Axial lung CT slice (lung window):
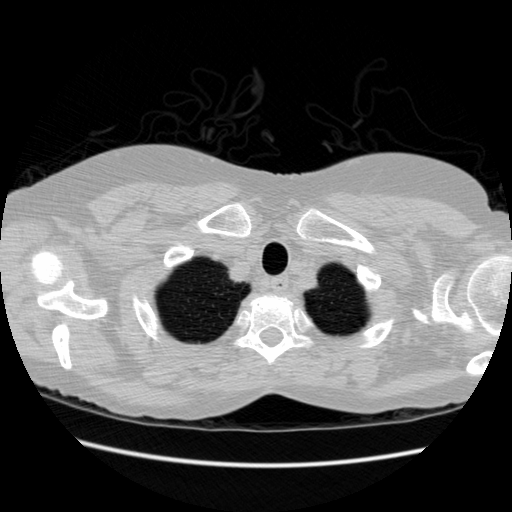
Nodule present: no